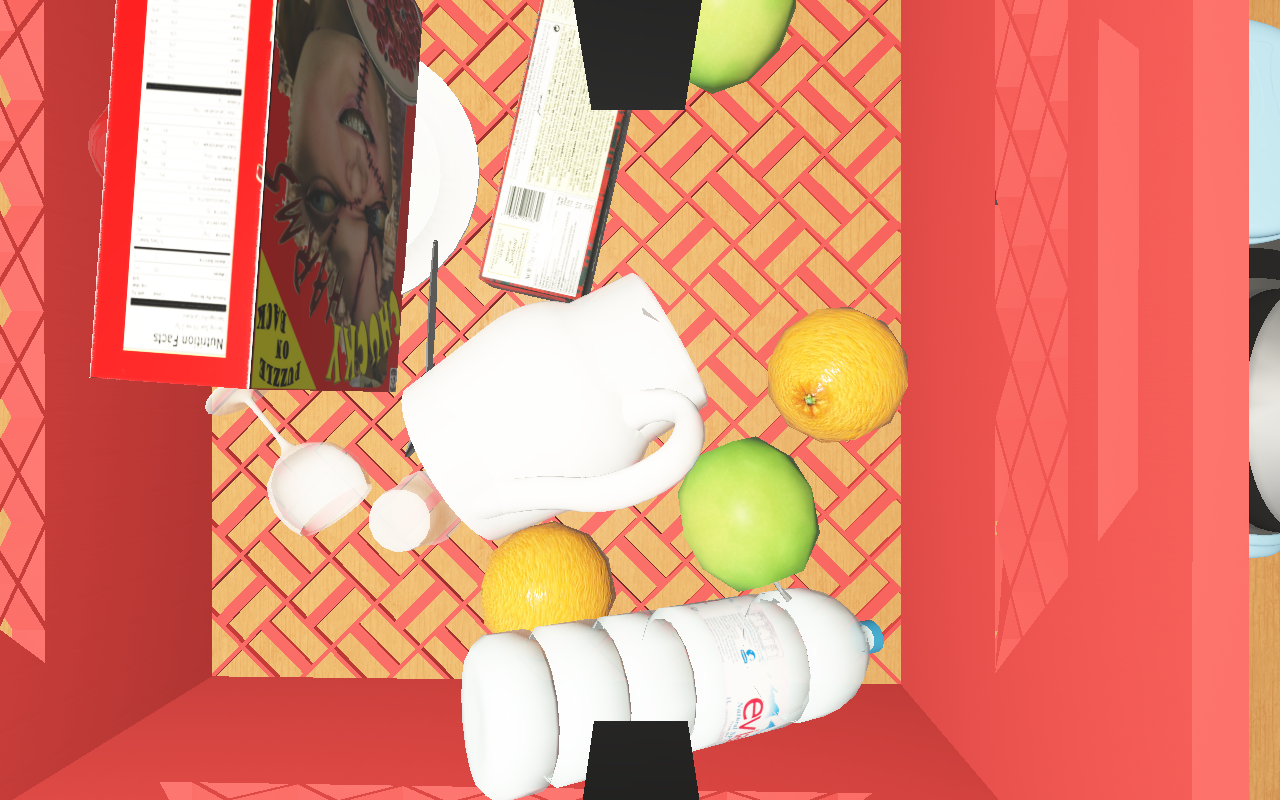
Objects in the scene:
carafe
water bottle
apple
apple
orange
orange
plate
honey jar
jam jar
cereal box
cereal box